Question: I have the following table schema

What I want to do is return all invoices with the following summarized totals
- 'SUM(UnitPrice * Qty)'- 'SUM(Amount)'
Given that an Invoice can exist without any Line Items or Additional Costs I thought all I would need to do here is use a 'LEFT OUTER JOIN' i.e.
'''
SELECT i.*, SUM(li.UnitPrice * li.Qty) As [Sub Total], SUM(ac.Amount) As [AdditionalCosts]
FROM Invoice i
LEFT OUTER JOIN LineItem li ON li.InvoiceId = i.Id
LEFT OUTER JOIN AdditionalCost ac ON ac.InvoiceId = i.Id
GROUP BY i.Id
'''
However, the problem is that if both sub tables are of varied length (e.g. I have 4 line items, but only 1 additional cost) the data for the additional cost is repeated across the extra line item rows (and vice versa), you can verify this by removing the 'GROUP BY'.
So effectively what happens is for the following record
'''
Invoice
-------
400001
LineItem
---------
400001 | 2000 | 100 | 1
400001 | 2001 | 50 | 2
400001 | 2002 | 10 | 10
400001 | 2003 | 20 | 5
AdditionalCost
--------------
1 | 400001 | 30
2 | 400001 | 70
'''
My result set would look like
'''
Id | Sub Total | Additional Costs
--------------------------------------
40001 | 800 | 400 <-- this should be 100
'''
How can I calculate the 'SUM' of each table independently and combine them into a single master record?
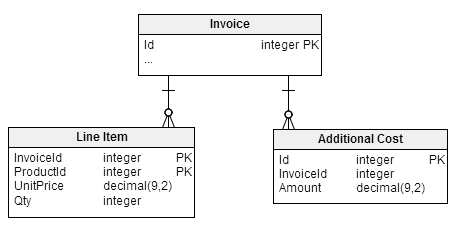
Answer: This should work:
'''
SELECT i.*, li.[Sub Total], ac.[AdditionalCosts]
FROM Invoice i
LEFT OUTER JOIN (SELECT InvoiceID, SUM(UnitPrice*Qty) As [Sub Total]
FROM LineItem
GROUP BY InvoiceID) li
ON li.InvoiceId = i.Id
LEFT OUTER JOIN (SELECT InvoiceID, SUM(Amount) As [AdditionalCosts]
FROM AdditionalCost
GROUP BY InvoiceID) ac
ON ac.InvoiceId = i.Id
'''